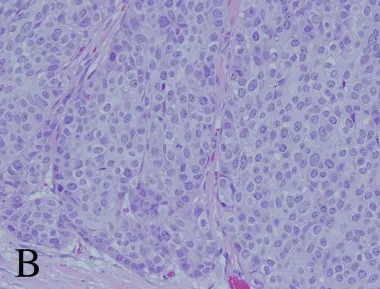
Histopathological analysis of the primary atypical bronchopulmonary carcinoid tumor. (B) H&E stain with sheets of cells with speckled chromatin and indistinct to small nucleoli (original magnification, 200x).
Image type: pathology (h&e)